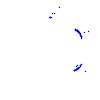
Particle: pion